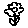
Label: flower